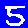
Digit: 5